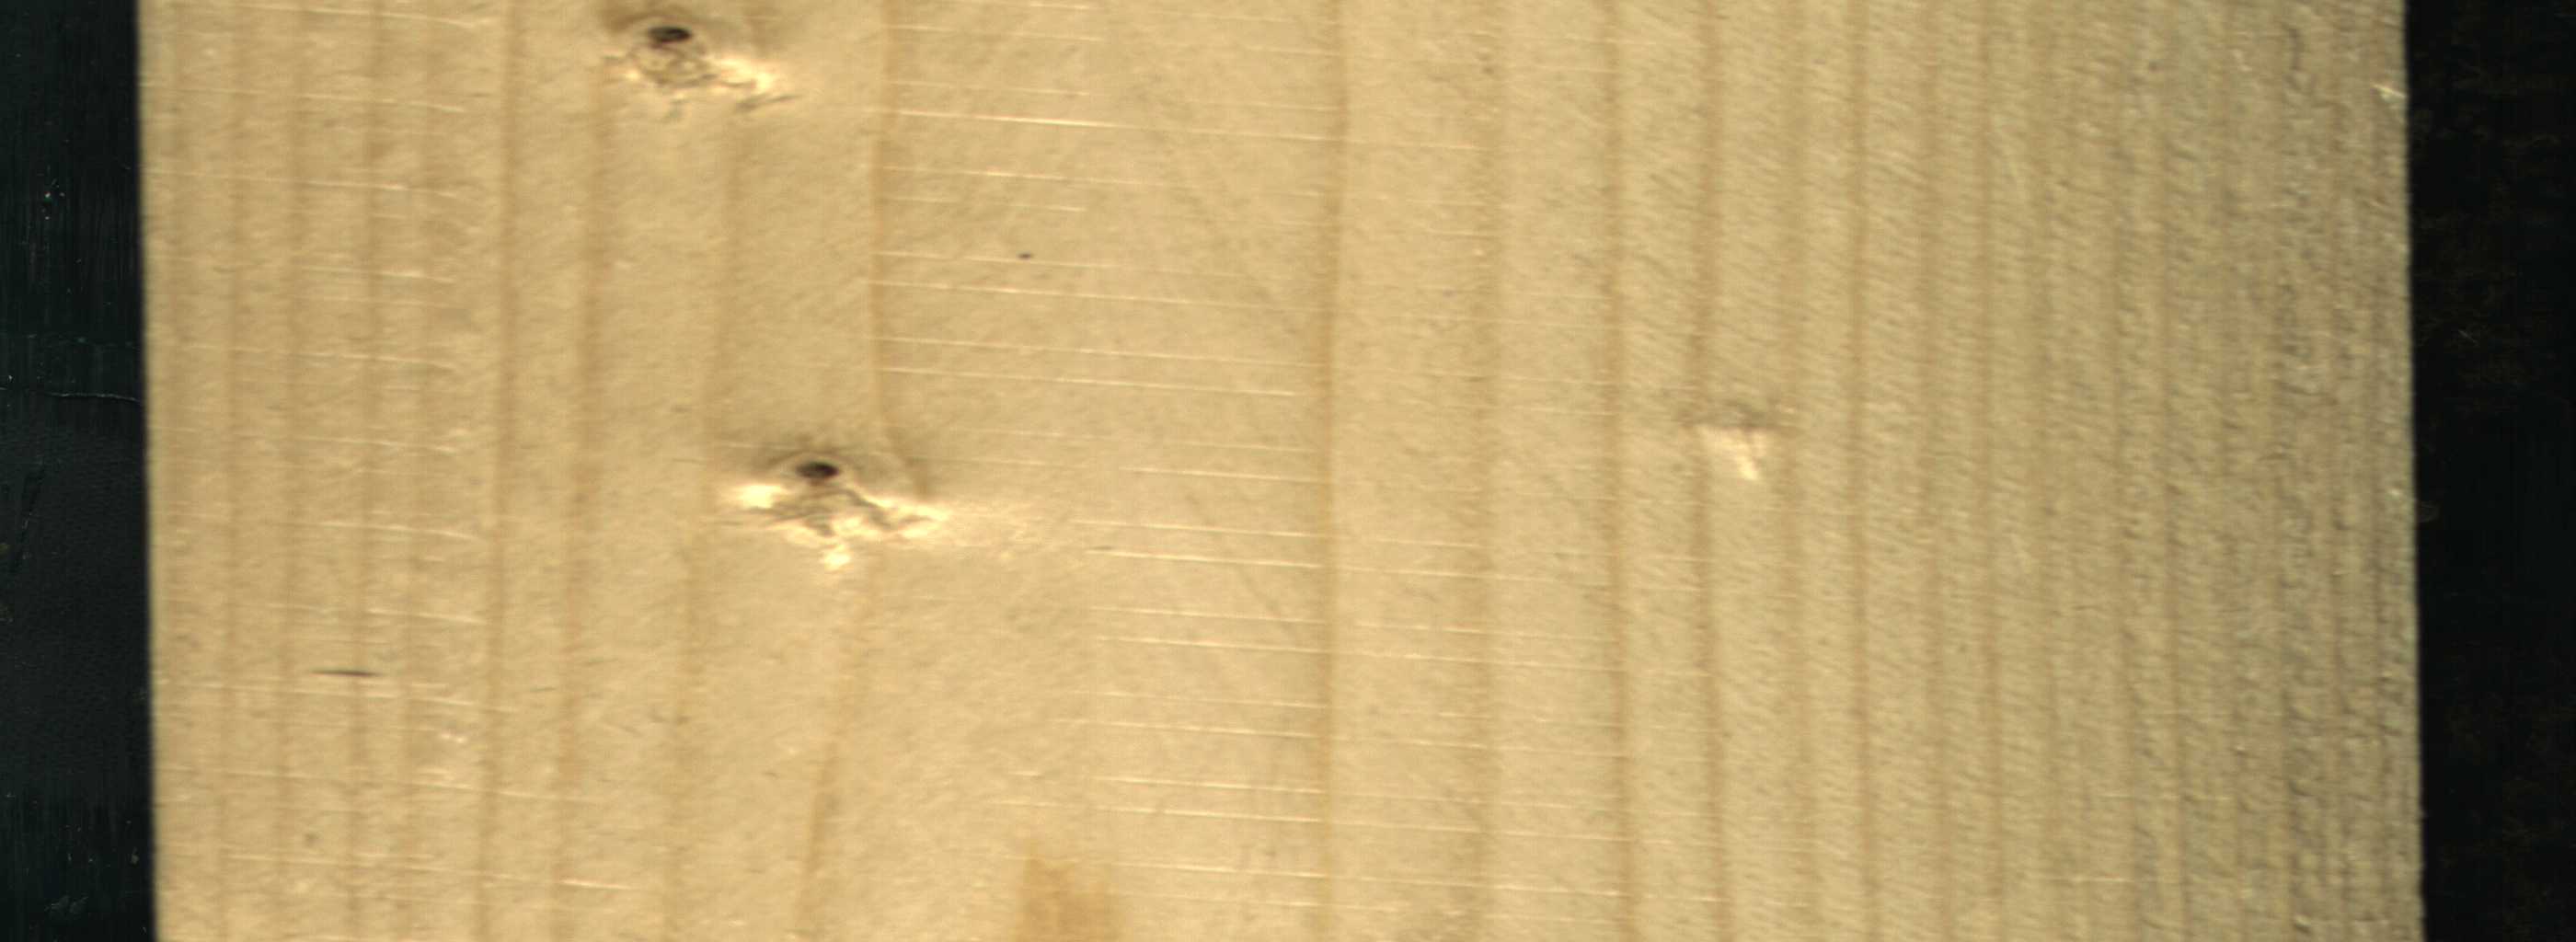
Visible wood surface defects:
Dead_Knot
Dead_Knot